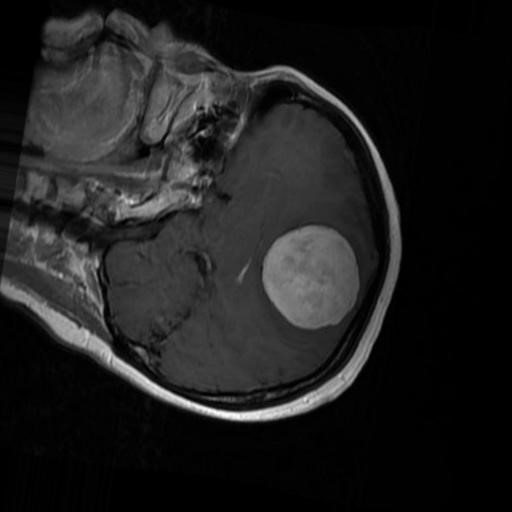
Label: brain_menin